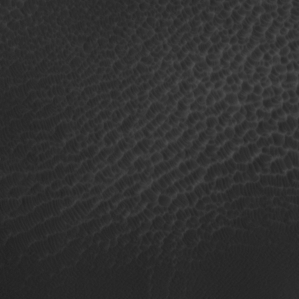
Label: non_frost